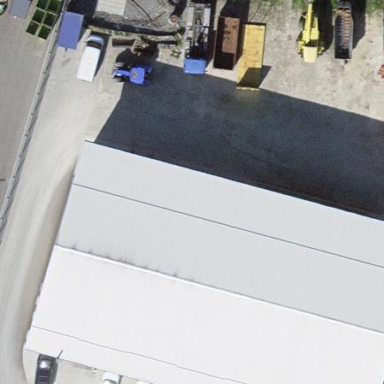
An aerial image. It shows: Commercial building.